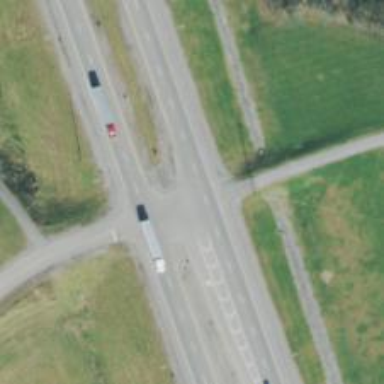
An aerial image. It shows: This image shows trunk highway that functions as expressway.